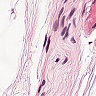
Metastatic tissue present: no